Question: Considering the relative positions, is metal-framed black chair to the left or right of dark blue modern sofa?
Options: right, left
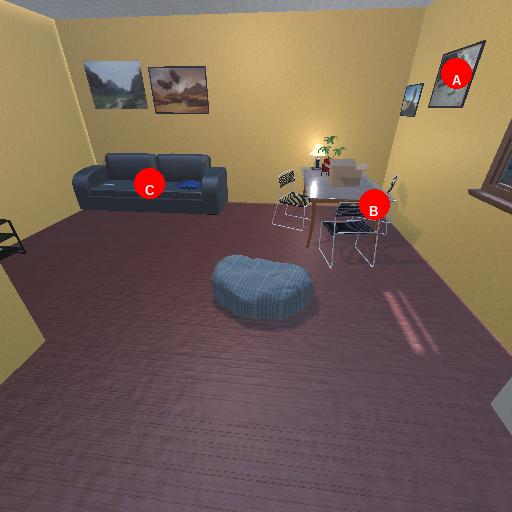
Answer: right